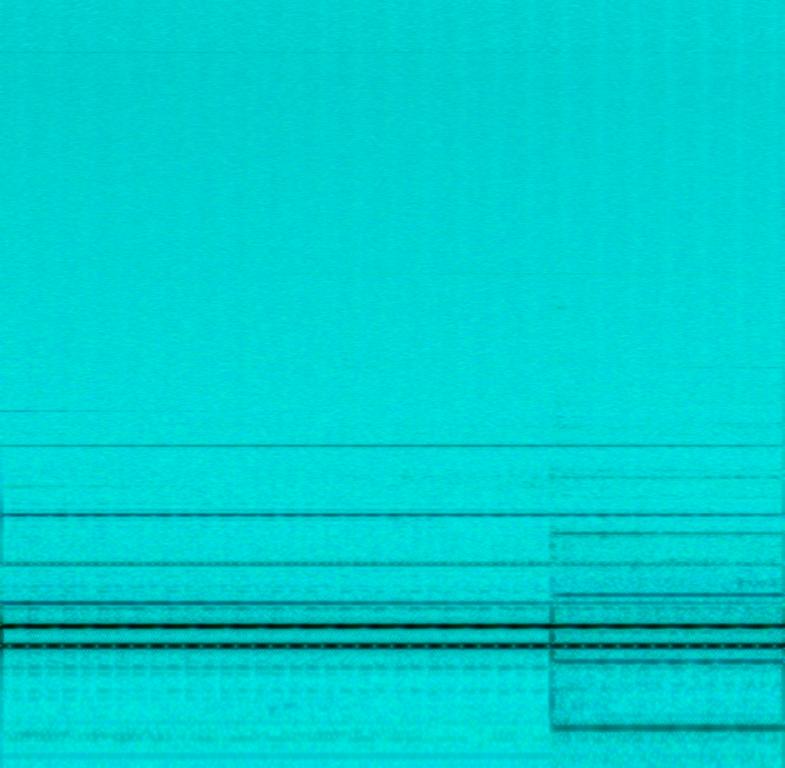
Someone is hitting tibetan bowls that keep ringing out with a big release time. This may be playing in a meditation workshop.